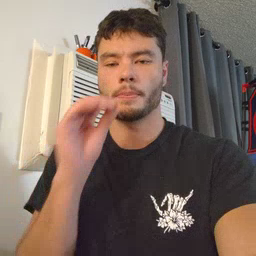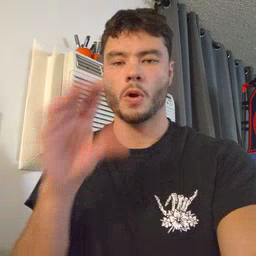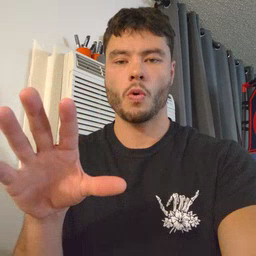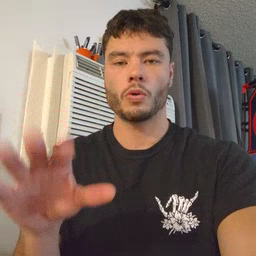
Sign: blow